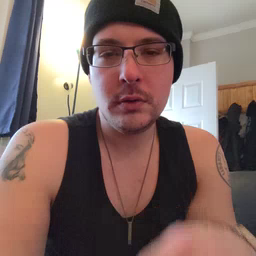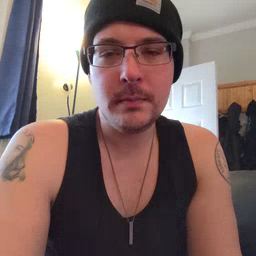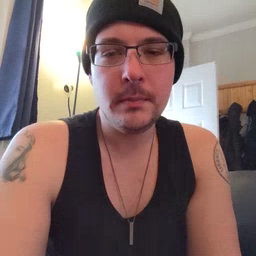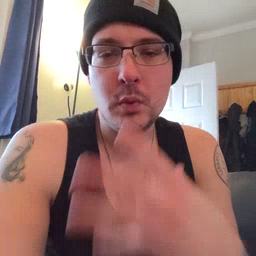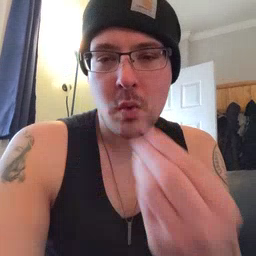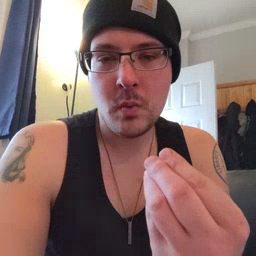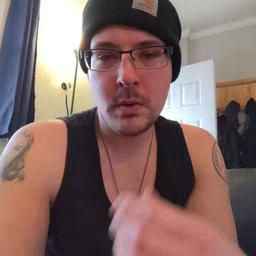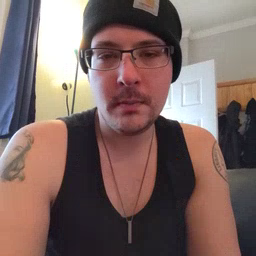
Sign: go